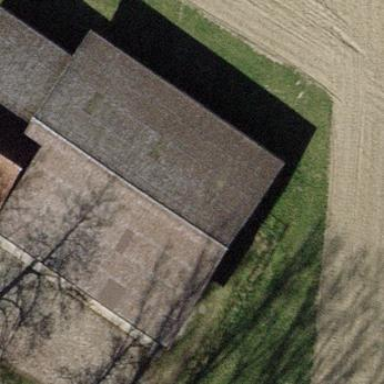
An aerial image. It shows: Gabled roof on farm auxiliary building.